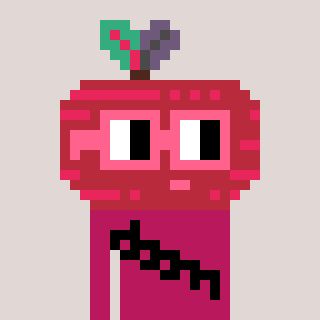
a pixel art character with square pink glasses, a beet-shaped head and a darkpink-colored body on a warm background